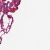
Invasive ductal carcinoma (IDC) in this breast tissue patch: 0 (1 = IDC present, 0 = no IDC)